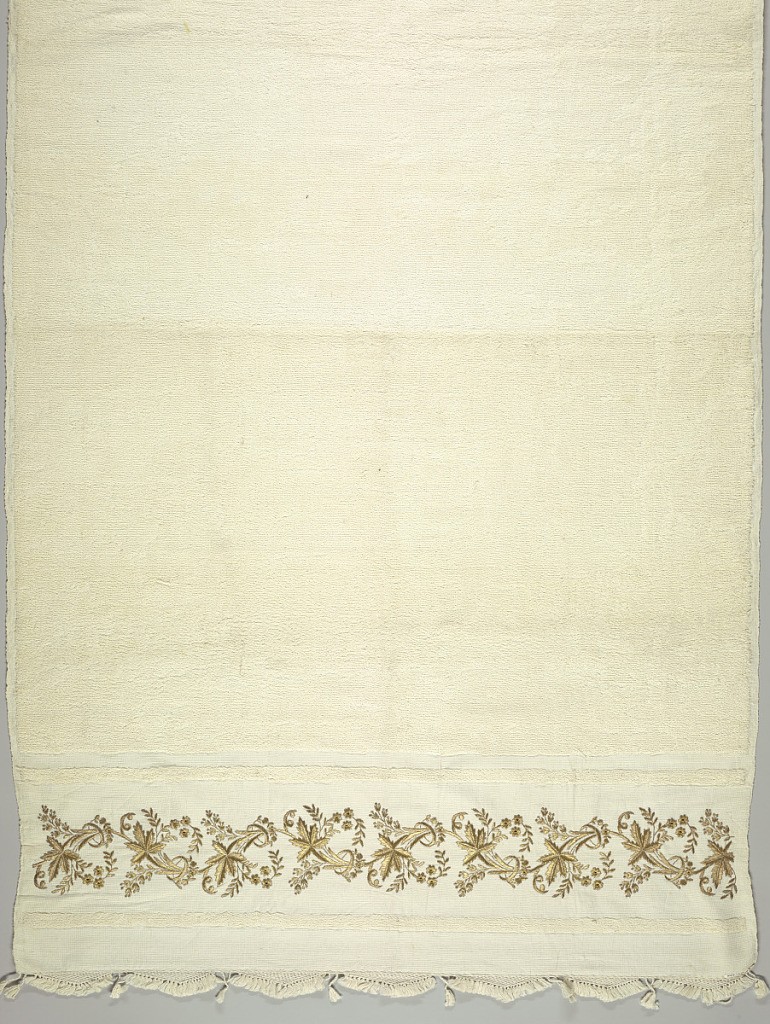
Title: Towel
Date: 19th century
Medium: cotton, metallic thread Technique: plain weave with supplementary weft looping; embroidered
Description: White solid looped uncut towel except at the ends, where on a border of plain weave is embroidered, in gold, a serpentine stem with five-pointed leaves and small flowers. Scalloped fringe on ends.